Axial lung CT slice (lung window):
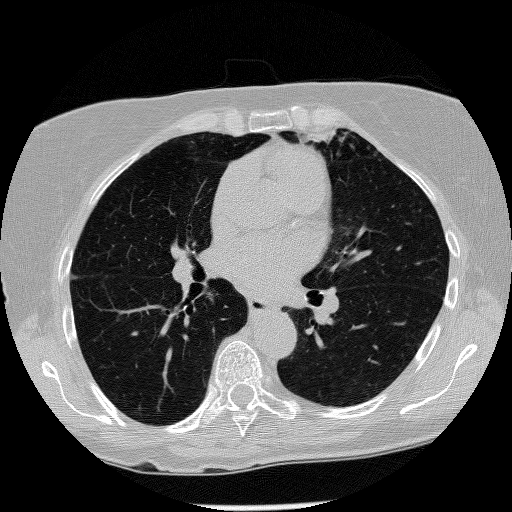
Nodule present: no